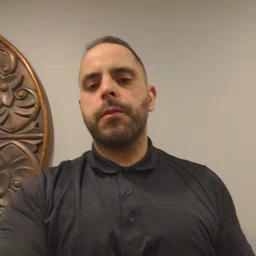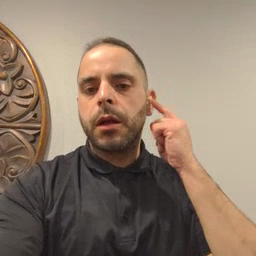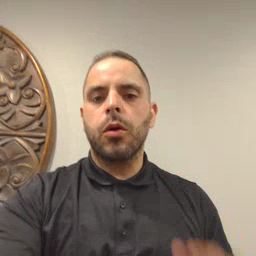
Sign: ear